Question: I have file "'sample.twitter4j.properties'" but there is a question mark on it why?
and what does it means?

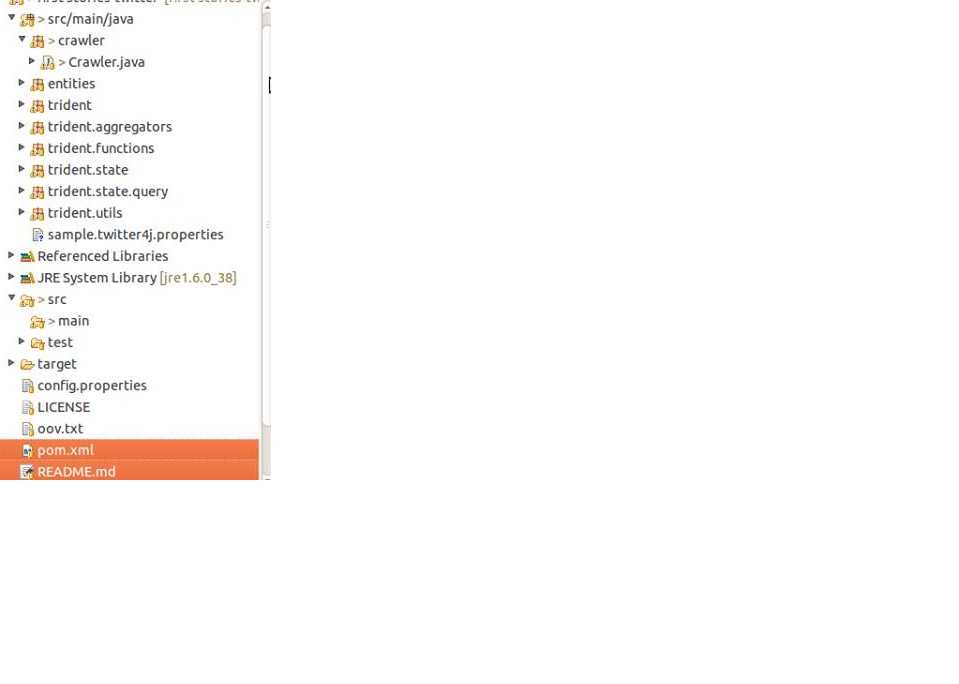
Answer: It's a file that is not in source control (whereas the ">" next to Crawler.java indicates that the file has changed).